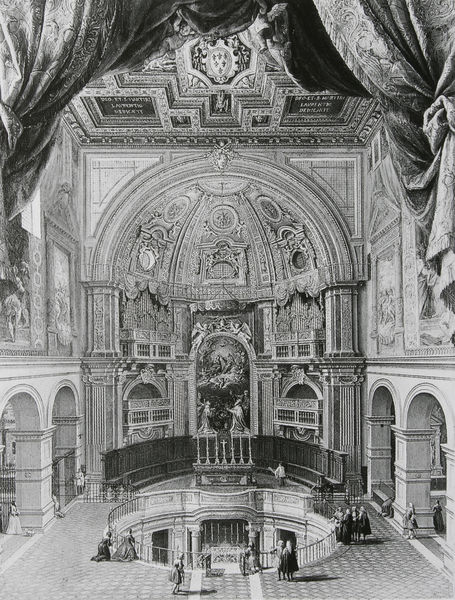
Titel: Innenansicht von S. Lorenzo in Damaso, Rom
Künstler: Giuseppe Valeriani
Standort: Rom
Institution: Museo di Roma
Schlagwörter: dunkel, gemälde, gruppe, mann, schatten, weiß, frauen, menschen, fenster, frau, grau, hell, kleid, kleider, licht, marmor, männer, pfeiler, raum, schwarz, säulen, zeichnung, blick, gebäude, zaun, herren, muster, gericht, wand, architektur, barock, mensch, innenraum, vorhang, weite, brüstung, gitter, kirche, boden, interieur, tücher, decke, innen, paar, personen, theater, renaissance, rund, engel, relief, schiffe, schrift, bilder, papier, ansicht, bogen, grafik, graphik, empore, saal, figuren, rundbogen, kuppel, treppe, gestühl, vorhänge, weiber, draperie, kerzen, lüster, stuck, geländer, plastik, halle, foto, fotografie, bögen, fussboden, eingang, nische, arkade, gewölbe, kreuz, religion, balustrade, dom, druck, druckgrafik, schwarz weiß, loch, stich, fliesen, kunst, altar, arkaden, halbrund, wappen, orgel, grab, altarraum, apsis, rundbögen, romanik, chor, kapelle, etagen, occuli, kassetten, kassettendecke, heilige, fresko, museum, wien, kupferstich, kandelaber, altarbild, osten, geschoss, triumphbogen, etage, ädikula, kasettendecke, krypta, säülen, sarkophag, riesig, tafeldecke, mensa, sakristei, unterkirche, altartisch, bodenmosaik, absperrungen, kirchenram, reiche verzierung, herrn, duchgänge, kircheinnenarchitektur, loch im, kunsthistorisches